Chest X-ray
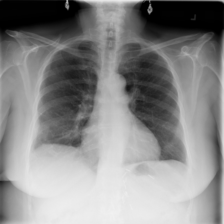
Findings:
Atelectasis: negative
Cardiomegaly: negative
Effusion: negative
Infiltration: negative
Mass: negative
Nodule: negative
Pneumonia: negative
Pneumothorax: negative
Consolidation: negative
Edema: negative
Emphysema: negative
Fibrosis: negative
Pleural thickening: negative
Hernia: negative